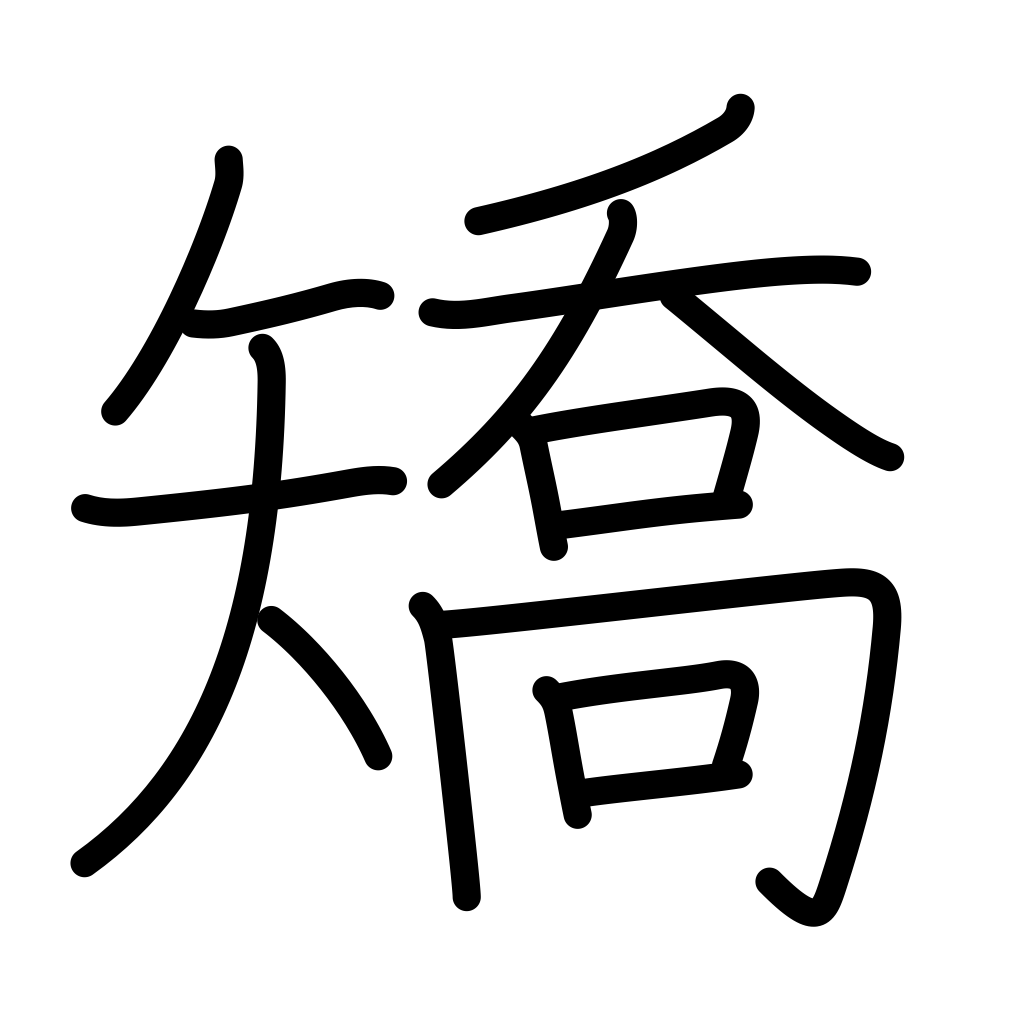
Meaning: rectify, straighten, correct, reform, cure, control, pretend, falsify